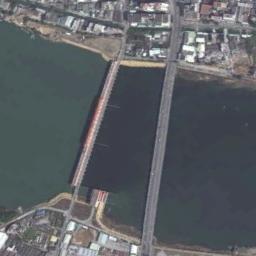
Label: bridge